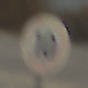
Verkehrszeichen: Geschwindigkeit10
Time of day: MorningAfternoon
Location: Outdoor (Suburban)
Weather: PartlyCloudy
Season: NotSpecified
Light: Natural